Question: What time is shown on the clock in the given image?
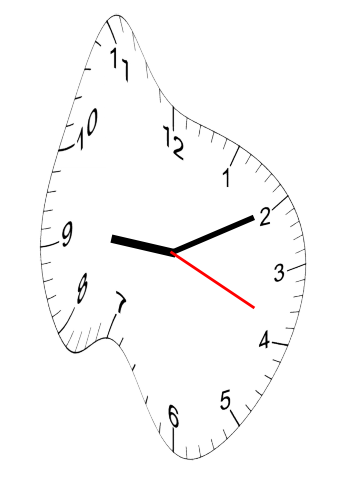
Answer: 09:10:19